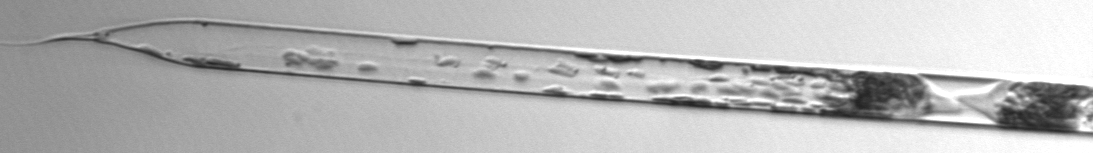
Label: Rhizosolenia